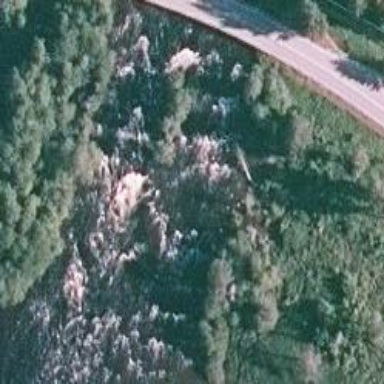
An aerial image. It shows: River with rapids.